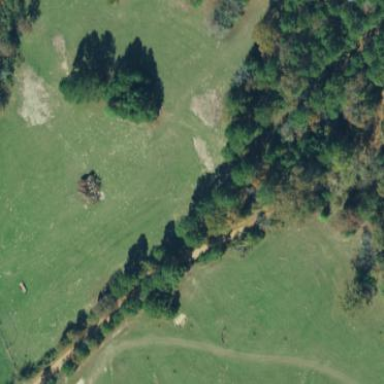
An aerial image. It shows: Pasture area used as meadow.